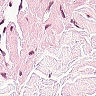
Metastatic tissue present: no